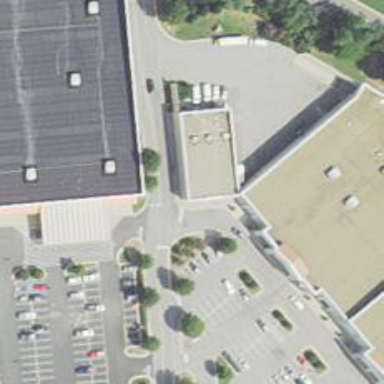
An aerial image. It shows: Fitness center located in leisure land.